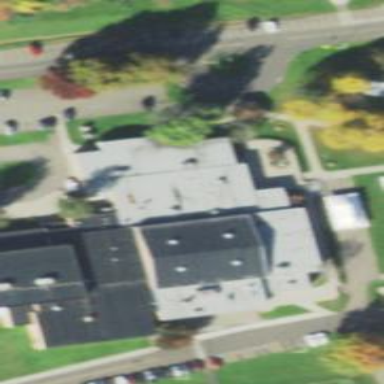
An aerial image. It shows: College building.